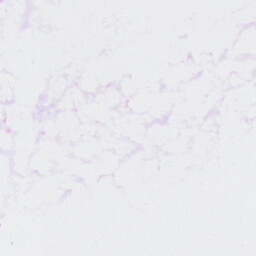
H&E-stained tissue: Ovarian